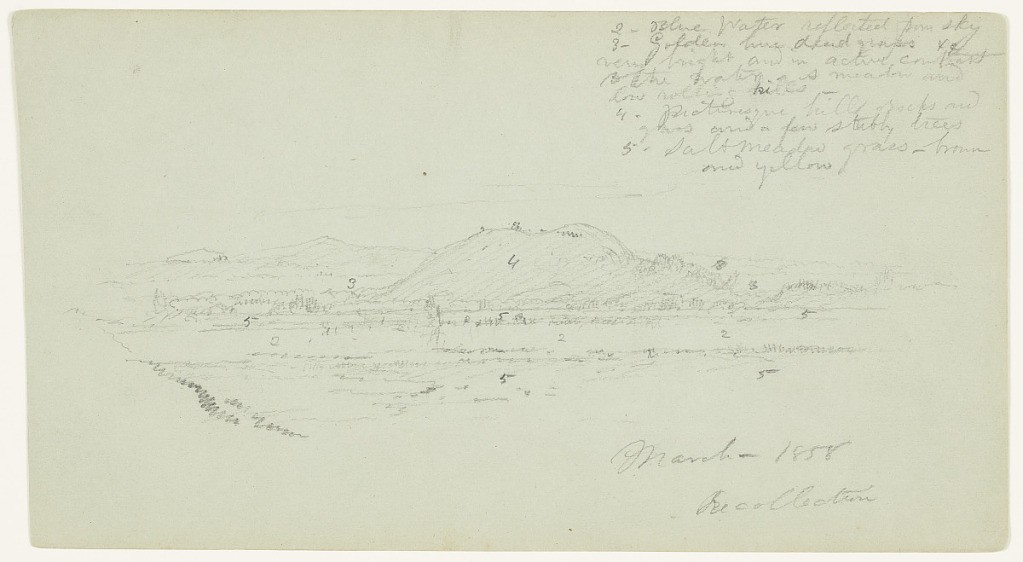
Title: Hills near Hartford, Connecticut
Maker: Frederic Edwin Church, American, 1826–1900
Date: March 1858
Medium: Graphite on green wove paper
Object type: Drawing
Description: Landscape sketch showing a view of hills and a river near Hartford, Connecticut. Viewed from an elevated perspective, the nearby hillside is briefly shown at lower left. A wide river with trees and reeds flows across the middle distance, bounded by grassy banks. Just beyond it at center, a dark and dual-lobed hill is prominently visible. In the background at left, two distant mountain peaks are shown beneath light, hazy clouds.